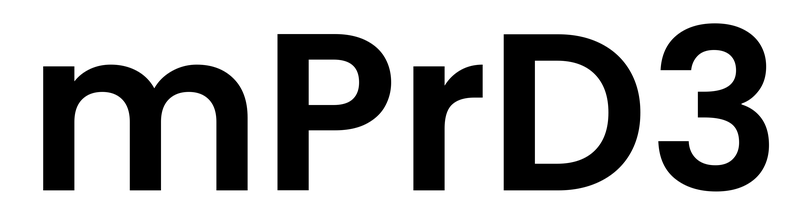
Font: Poppins-SemiBold